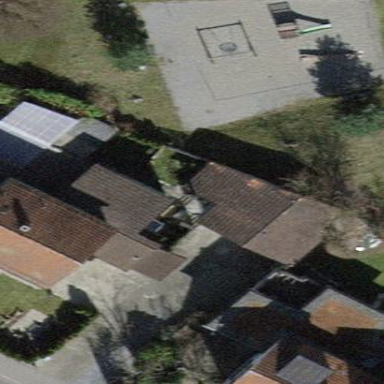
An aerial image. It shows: Semidetached house with gabled roof.